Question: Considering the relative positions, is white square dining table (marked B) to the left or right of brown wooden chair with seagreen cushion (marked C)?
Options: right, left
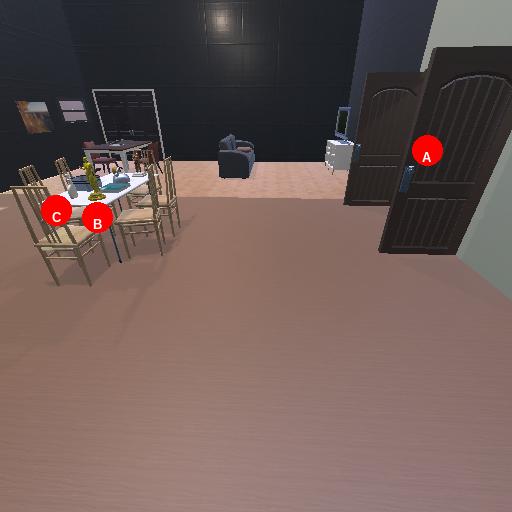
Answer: right